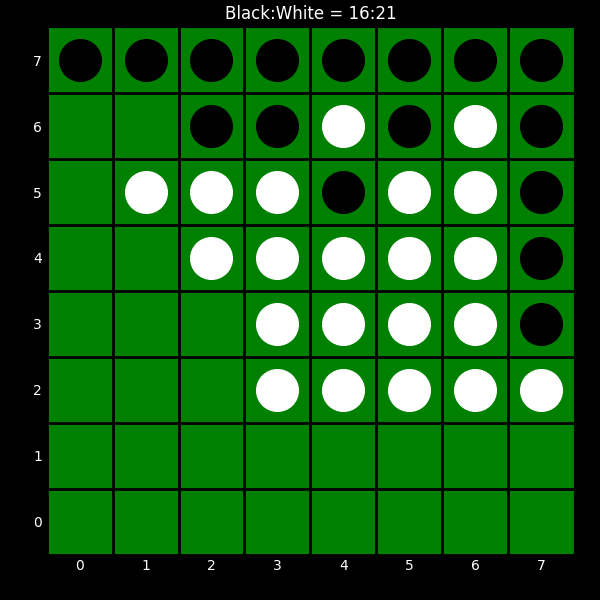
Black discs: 16
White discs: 21